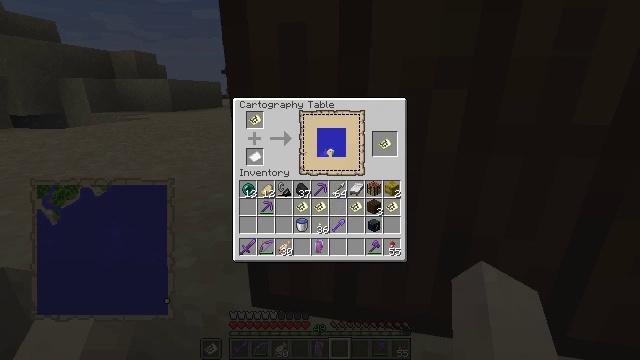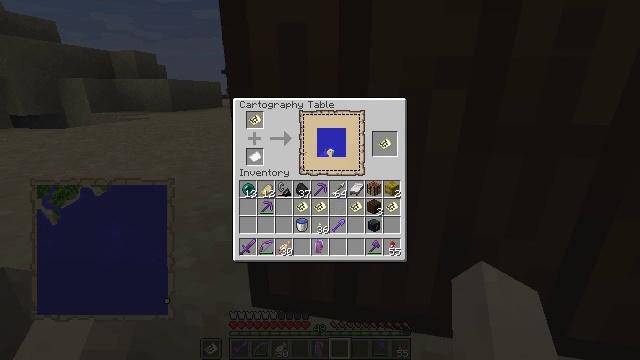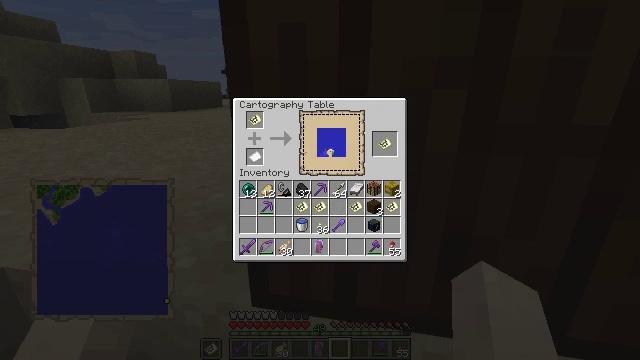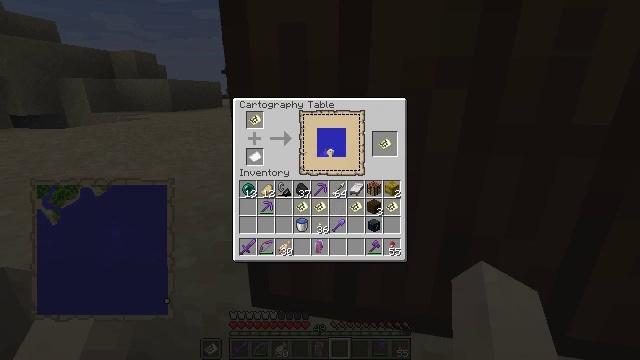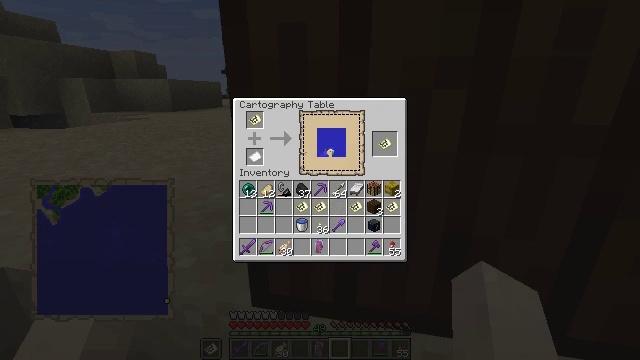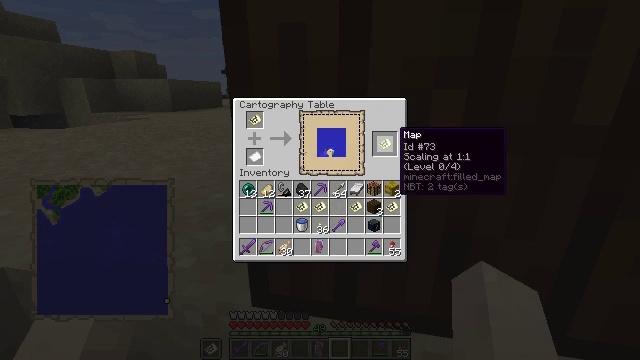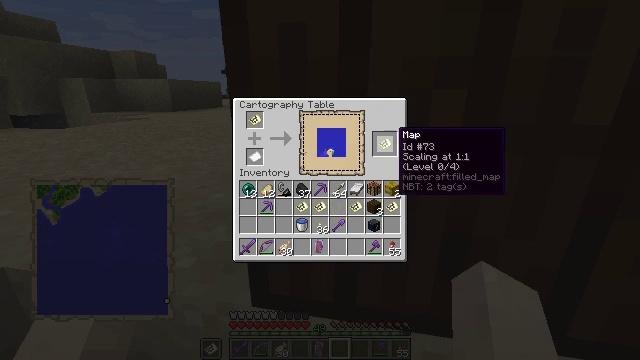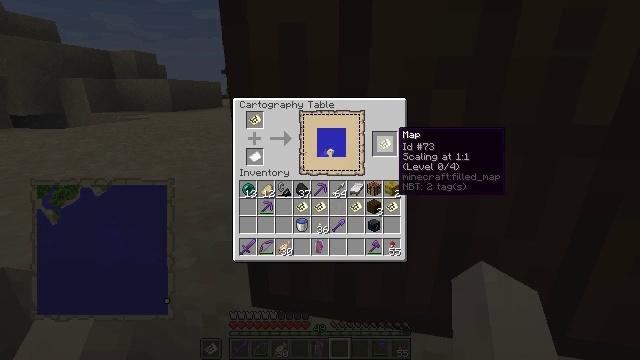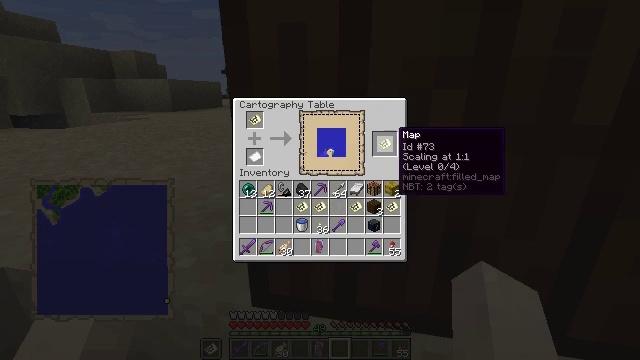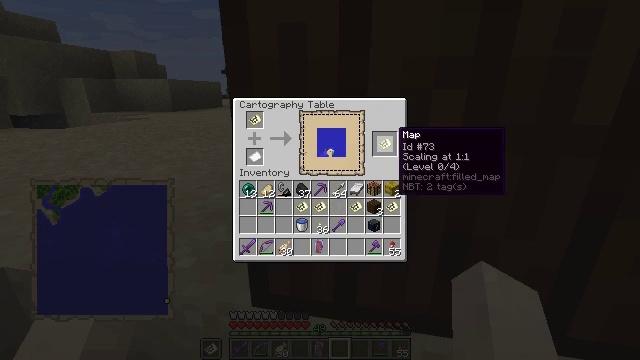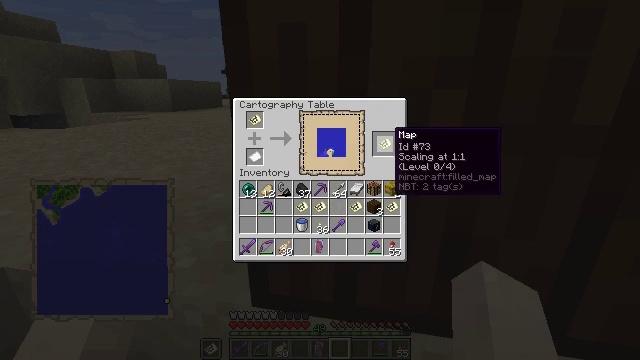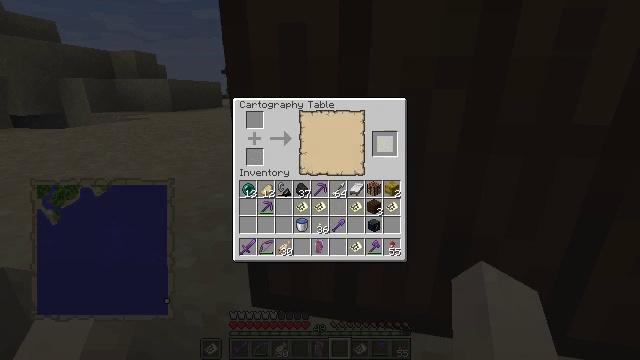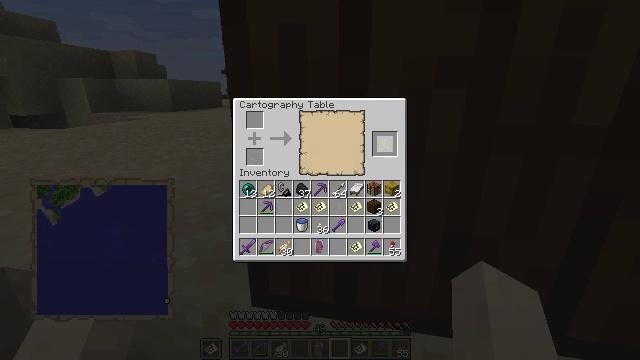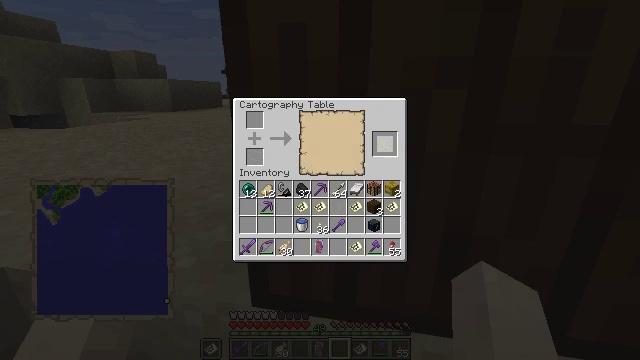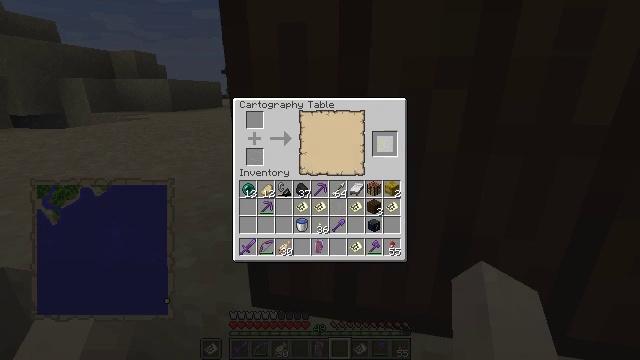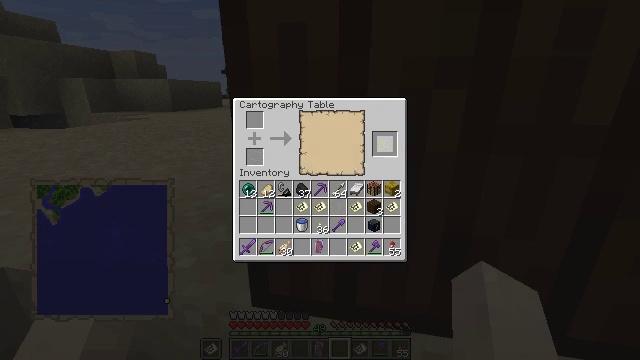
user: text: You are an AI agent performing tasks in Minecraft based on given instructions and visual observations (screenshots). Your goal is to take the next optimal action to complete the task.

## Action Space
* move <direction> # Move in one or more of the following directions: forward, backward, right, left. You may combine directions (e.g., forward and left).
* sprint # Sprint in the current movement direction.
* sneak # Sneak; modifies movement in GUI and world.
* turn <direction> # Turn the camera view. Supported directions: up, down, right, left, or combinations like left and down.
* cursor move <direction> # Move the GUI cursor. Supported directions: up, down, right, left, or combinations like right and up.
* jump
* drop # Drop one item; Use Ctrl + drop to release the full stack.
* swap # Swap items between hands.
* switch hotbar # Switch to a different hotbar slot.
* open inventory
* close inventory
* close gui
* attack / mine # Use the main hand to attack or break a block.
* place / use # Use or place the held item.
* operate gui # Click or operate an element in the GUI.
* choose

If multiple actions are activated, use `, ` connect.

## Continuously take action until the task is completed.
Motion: motion action
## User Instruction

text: Gather the cartography table from its current location.
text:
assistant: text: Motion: sneak
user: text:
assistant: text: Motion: sneak
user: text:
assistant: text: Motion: sneak
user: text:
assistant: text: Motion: sneak
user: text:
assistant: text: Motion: sneak, turn left
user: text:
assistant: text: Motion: sneak
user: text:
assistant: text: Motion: sneak
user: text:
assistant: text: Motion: sneak
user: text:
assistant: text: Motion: sneak
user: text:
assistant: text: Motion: sneak
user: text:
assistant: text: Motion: sneak, attack / mine
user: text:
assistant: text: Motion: sneak, attack / mine
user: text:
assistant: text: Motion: sneak, attack / mine
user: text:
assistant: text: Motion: sneak
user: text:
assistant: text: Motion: no_op
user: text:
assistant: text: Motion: no_op
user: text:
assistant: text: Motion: no_op
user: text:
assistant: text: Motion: no_op
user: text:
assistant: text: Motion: no_op
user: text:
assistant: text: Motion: no_op
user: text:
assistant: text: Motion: no_op
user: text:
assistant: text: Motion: no_op
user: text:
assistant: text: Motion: no_op
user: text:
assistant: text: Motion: no_op
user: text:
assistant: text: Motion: turn left
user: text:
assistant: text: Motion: turn left and up
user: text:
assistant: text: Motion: turn left and up
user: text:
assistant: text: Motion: turn left
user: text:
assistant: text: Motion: turn left
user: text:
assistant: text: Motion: turn left